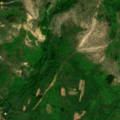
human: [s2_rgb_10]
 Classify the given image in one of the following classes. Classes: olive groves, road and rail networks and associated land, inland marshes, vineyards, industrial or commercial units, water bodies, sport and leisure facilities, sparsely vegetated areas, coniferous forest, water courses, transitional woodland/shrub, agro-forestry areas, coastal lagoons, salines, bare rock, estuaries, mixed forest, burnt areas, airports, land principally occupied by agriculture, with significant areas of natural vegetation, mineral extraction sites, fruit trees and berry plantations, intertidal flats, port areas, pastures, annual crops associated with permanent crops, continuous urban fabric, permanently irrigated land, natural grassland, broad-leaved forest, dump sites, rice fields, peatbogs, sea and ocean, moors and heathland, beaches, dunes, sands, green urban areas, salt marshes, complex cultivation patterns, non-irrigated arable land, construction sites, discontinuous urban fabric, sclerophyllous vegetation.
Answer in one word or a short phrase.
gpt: land principally occupied by agriculture, with significant areas of natural vegetation, coniferous forest, natural grassland, transitional woodland/shrub